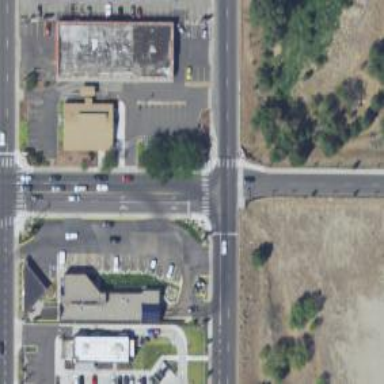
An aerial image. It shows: Asphalt road with primary designation. There is sidewalk on the left side.